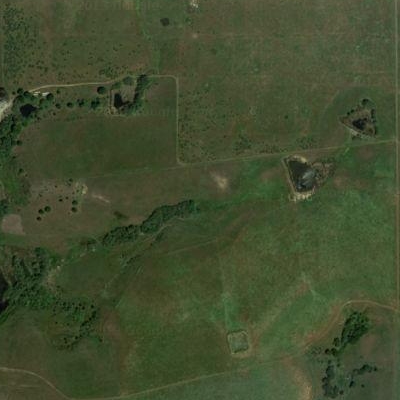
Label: aGrass